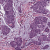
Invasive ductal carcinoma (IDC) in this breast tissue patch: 1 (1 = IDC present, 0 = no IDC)